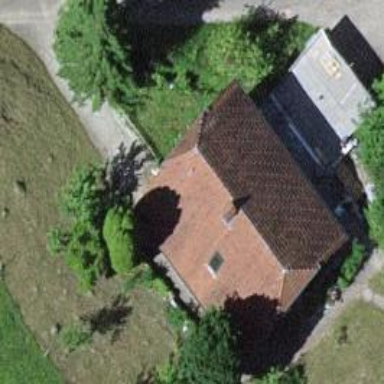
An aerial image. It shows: Simple house.